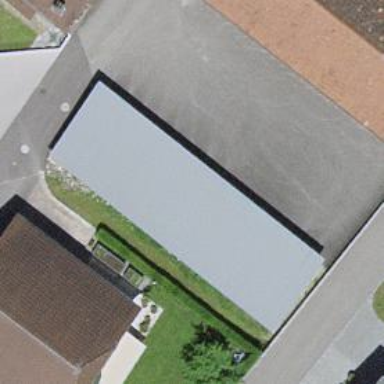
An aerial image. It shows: Garage.